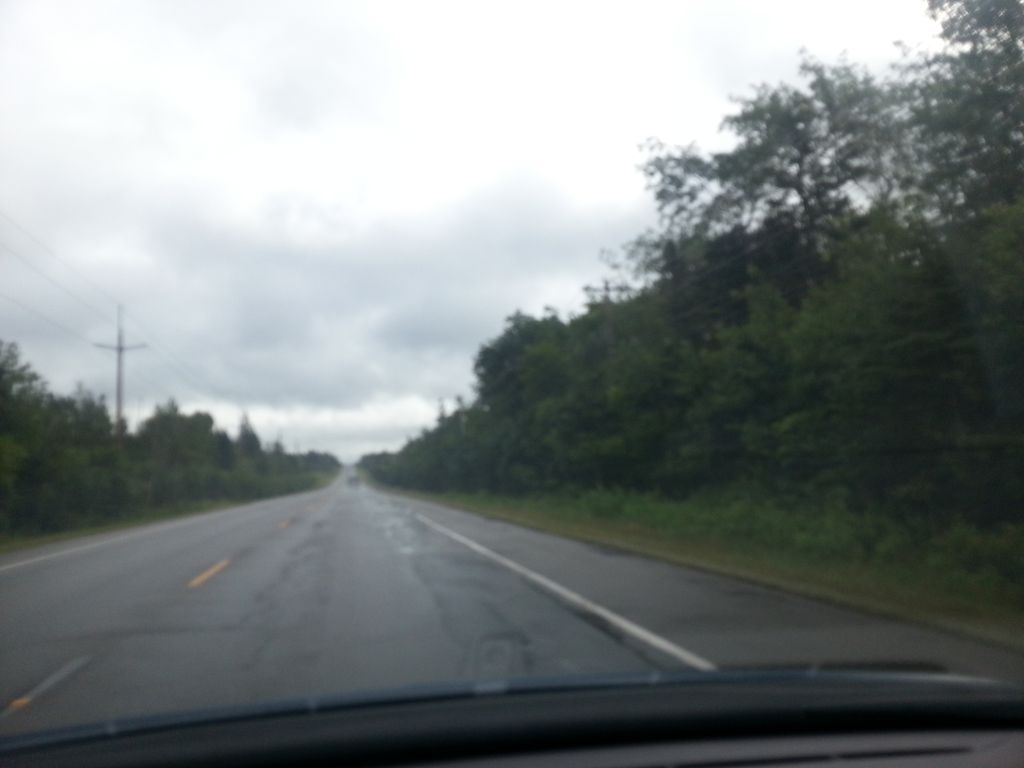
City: charlottetown